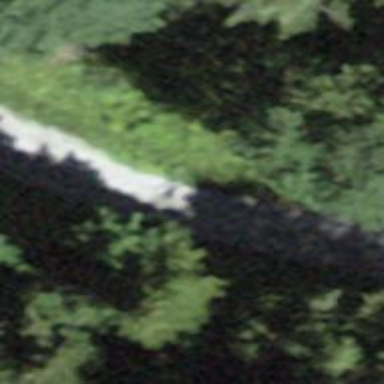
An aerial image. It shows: Unclassified road with grade 1 track type.